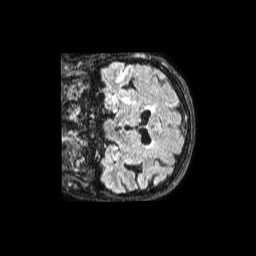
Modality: FLAIR
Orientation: coronal
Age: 83
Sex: female
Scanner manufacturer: philips
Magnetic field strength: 1.5 T
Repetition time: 4.8 s
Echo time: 0.3383 s